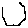
Label: hexagon